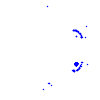
Particle: kaon